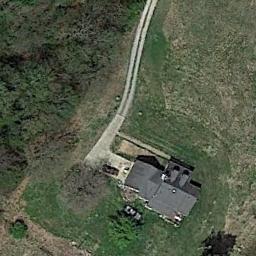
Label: sparse_residential